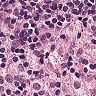
Metastatic tissue present: no